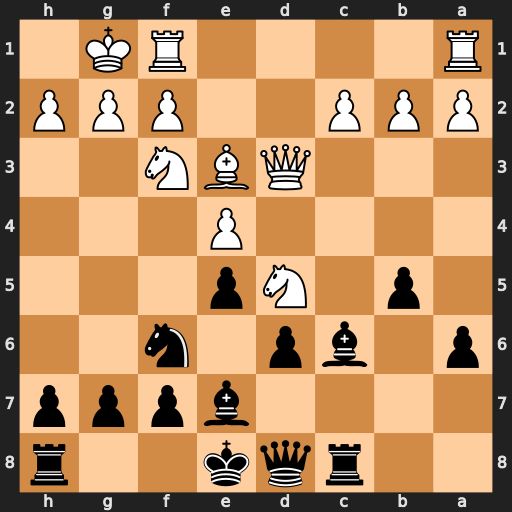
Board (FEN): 2rqk2r/4bppp/p1bp1n2/1p1Np3/4P3/3QBN2/PPP2PPP/R4RK1
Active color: b
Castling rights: k
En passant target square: -
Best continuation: Bxd5 exd5 e4 Qe2 exf3